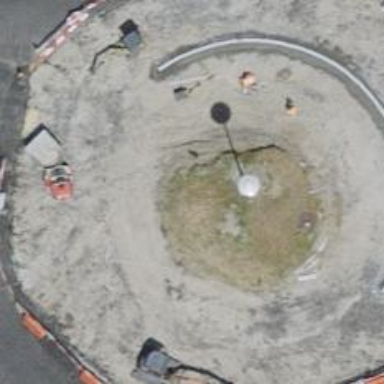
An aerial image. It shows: Secondary road with asphalt surface leading to roundabout.